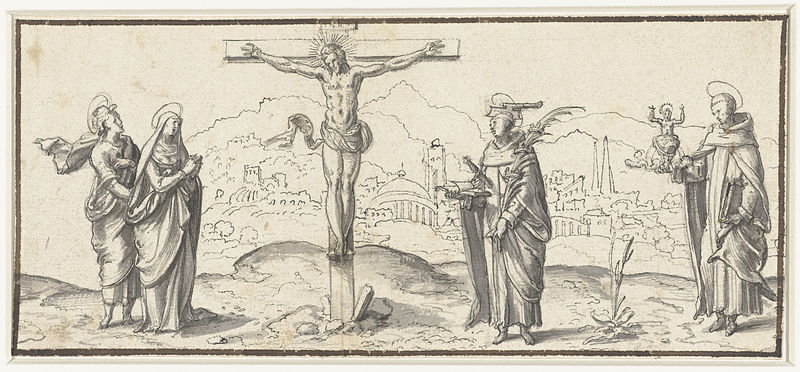
Titel: Christus aan het kruis
Standort: Amsterdam
Institution: Rijksmuseum
Schlagwörter: architecture, hands, men, people, religious, robes, sword, white, women, black, gray, print, plant, angels, clouds, naked, sky, hill, hills, landscape, horizon, feet, plants, drawing, paper, black and white, hillside, shadow, illustration, sketch, saint, books, cross, movement, wind, crucifixion, town, city, human, arms, cloak, dome, jesus, buildings, ground, monk, pencil, religion, legs, book, christ, humans, maria, mary, christianity, saints, tan, bible, crucifiction, halo, golgotha, jerusalem, capital, jesus christ, spires, john, halos, nazareth, loincloth, crucified, buldings, apostles, scrolls, followers, nails, cit, fathers